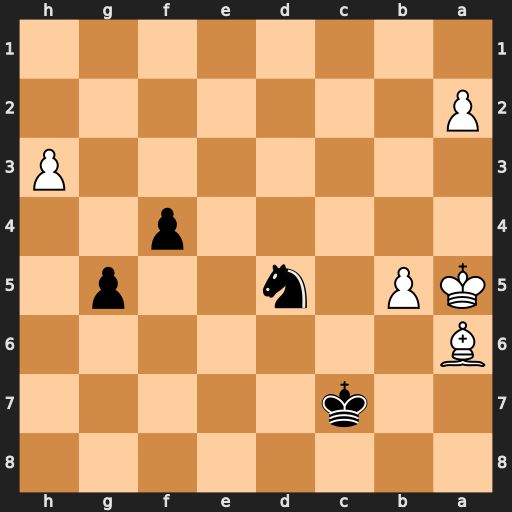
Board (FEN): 8/2k5/B7/KP1n2p1/5p2/7P/P7/8
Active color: b
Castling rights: -
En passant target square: -
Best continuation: Nb6 Kb4 f3